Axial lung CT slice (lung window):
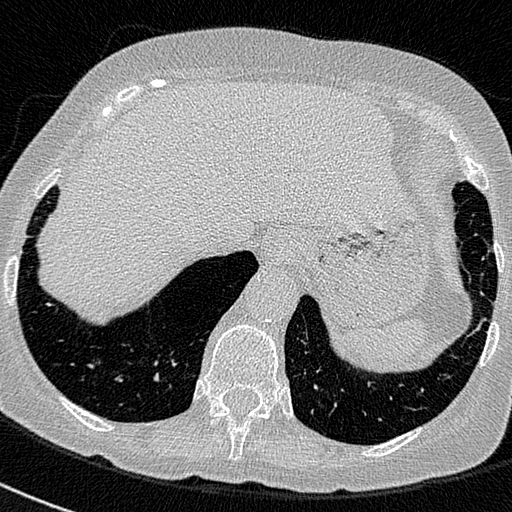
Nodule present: no